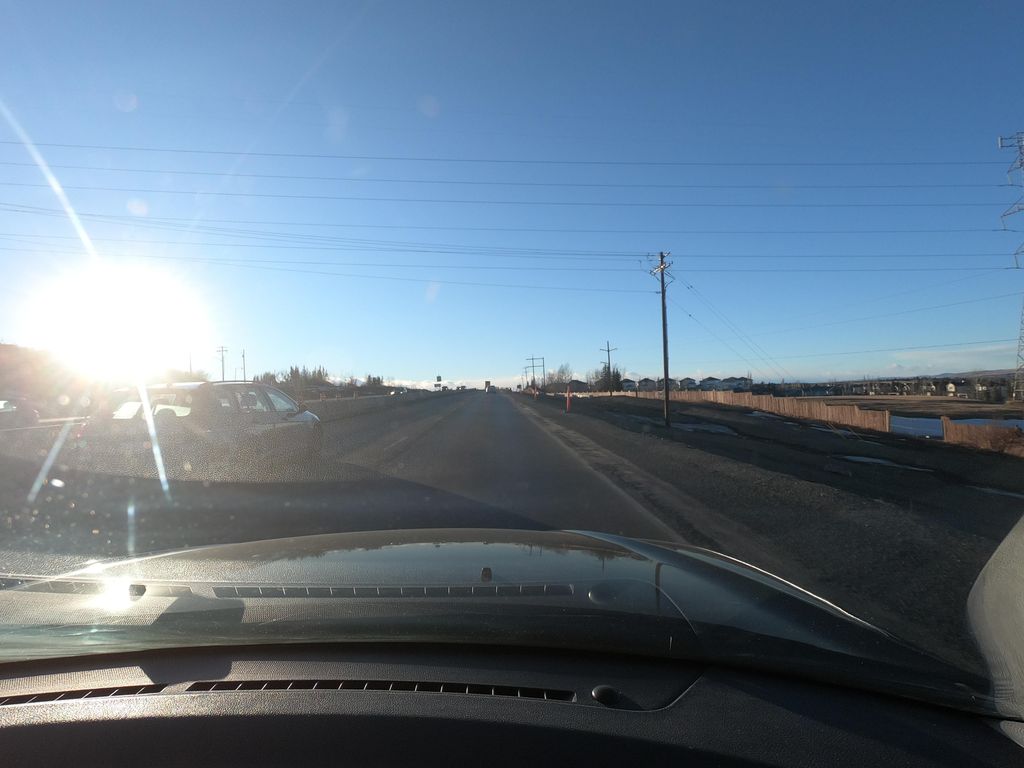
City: calgary